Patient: sex F, age 53
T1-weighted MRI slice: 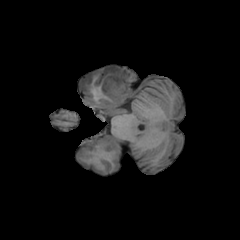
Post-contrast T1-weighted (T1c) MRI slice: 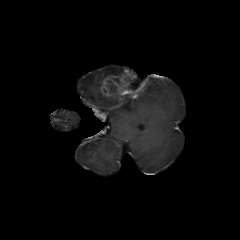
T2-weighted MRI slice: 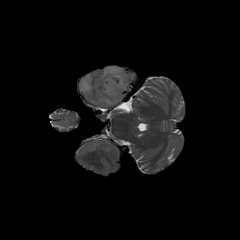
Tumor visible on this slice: yes
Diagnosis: Glioblastoma, IDH-wildtype
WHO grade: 4